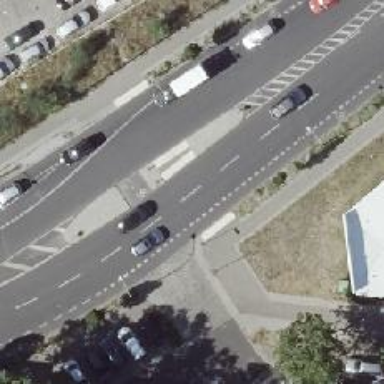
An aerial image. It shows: Unmarked footway crossing with pedestrian island.